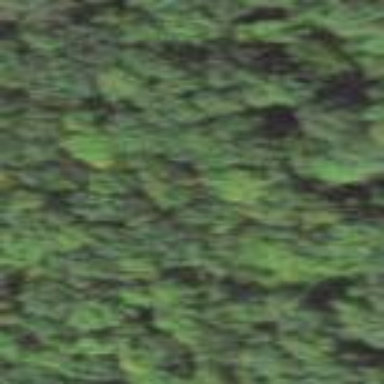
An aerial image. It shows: Mixed woodland area with various types of leaves.